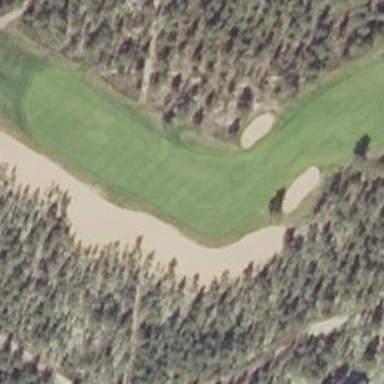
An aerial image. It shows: Sand bunker on golf course.